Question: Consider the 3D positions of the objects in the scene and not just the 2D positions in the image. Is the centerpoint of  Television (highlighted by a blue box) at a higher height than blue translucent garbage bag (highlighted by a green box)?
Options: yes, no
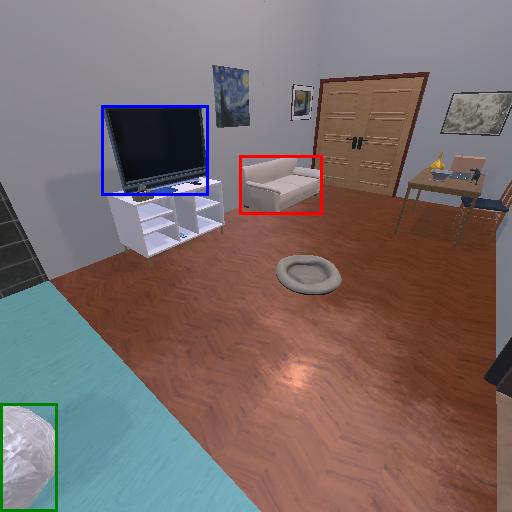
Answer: yes